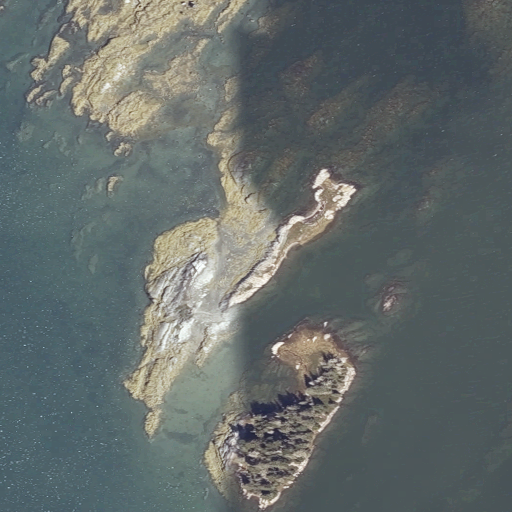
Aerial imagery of bar in Maine named The Ledge containing open water, herbaceous wetlands, and barren land